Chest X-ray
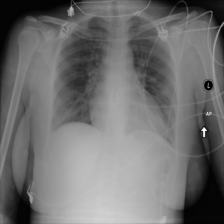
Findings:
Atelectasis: negative
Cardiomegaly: negative
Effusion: negative
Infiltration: positive
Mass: negative
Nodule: negative
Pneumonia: negative
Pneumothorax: negative
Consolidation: negative
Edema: negative
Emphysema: negative
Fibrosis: negative
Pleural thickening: negative
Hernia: negative